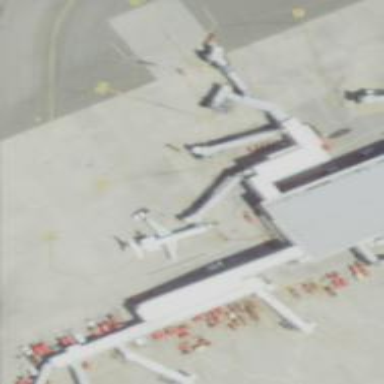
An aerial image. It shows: Airport gate.